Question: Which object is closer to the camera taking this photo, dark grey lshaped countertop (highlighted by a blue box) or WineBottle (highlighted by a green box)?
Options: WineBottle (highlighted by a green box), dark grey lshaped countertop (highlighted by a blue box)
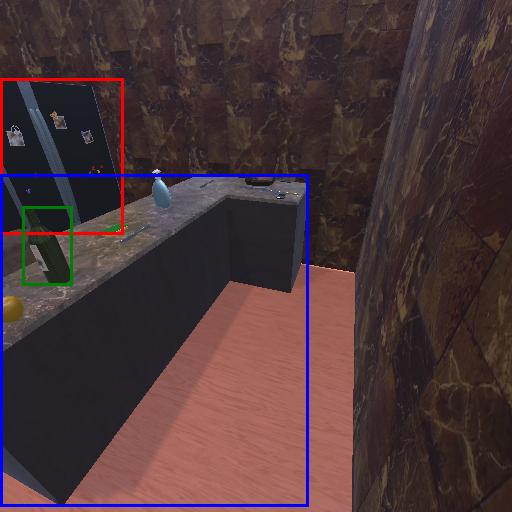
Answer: WineBottle (highlighted by a green box)